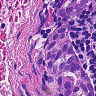
Metastatic tissue present: yes